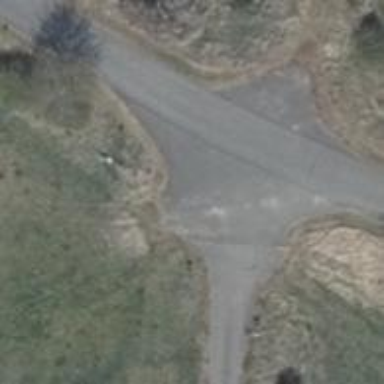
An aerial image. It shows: Unclassified road.